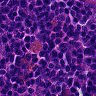
Metastatic tissue present: no